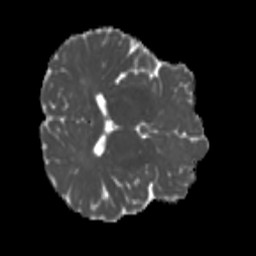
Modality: MD
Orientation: axial
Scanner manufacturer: siemens
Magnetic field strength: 3 T
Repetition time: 4 s
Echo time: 0.0594 s